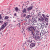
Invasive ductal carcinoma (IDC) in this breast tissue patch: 0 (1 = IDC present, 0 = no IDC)